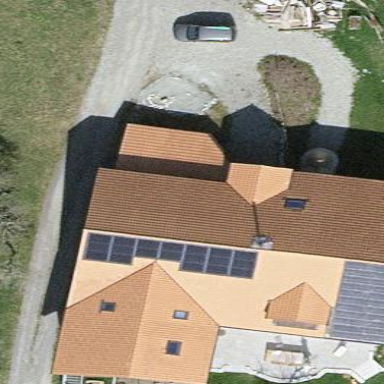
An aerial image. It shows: Farm building.